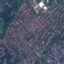
Label: Residential